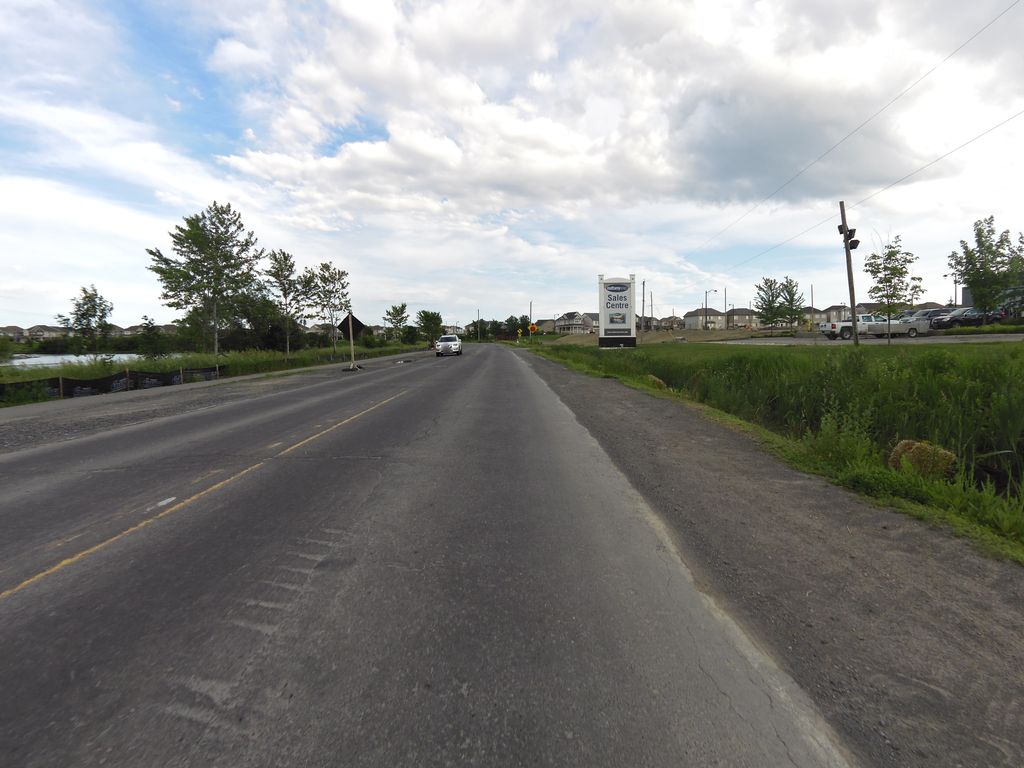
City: ottawa-gatineau